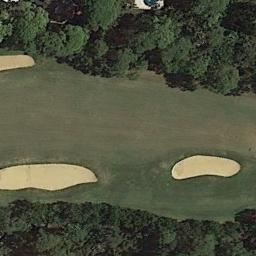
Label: golf_course